Field crop: maize
Growth stage: 2
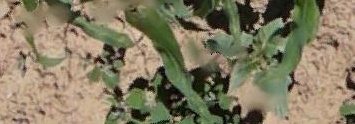
Species: maize